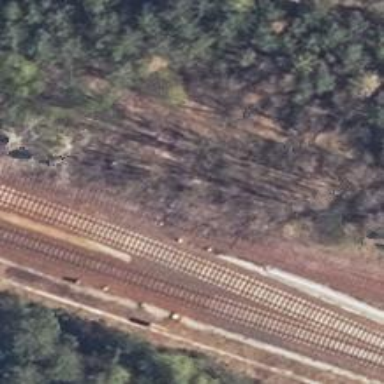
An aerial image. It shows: Railway switch with the turnout side on the left.